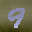
Label: 9